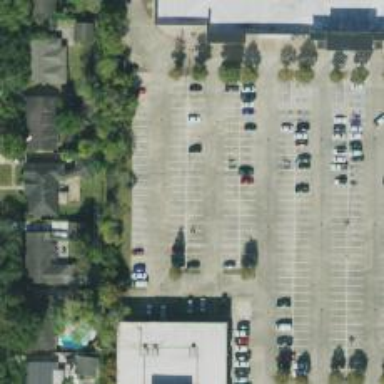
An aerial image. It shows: Parking space.